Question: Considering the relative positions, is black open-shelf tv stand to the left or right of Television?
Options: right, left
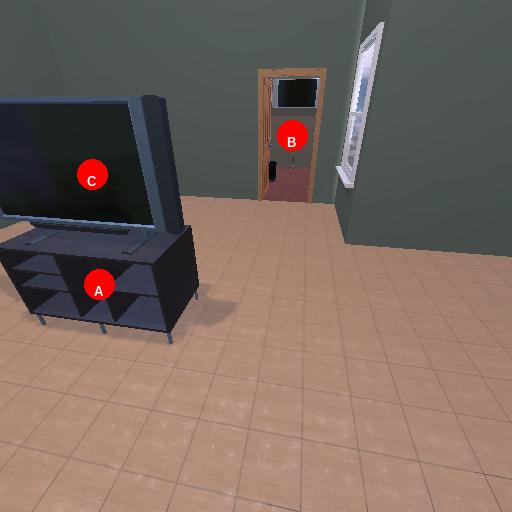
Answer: right